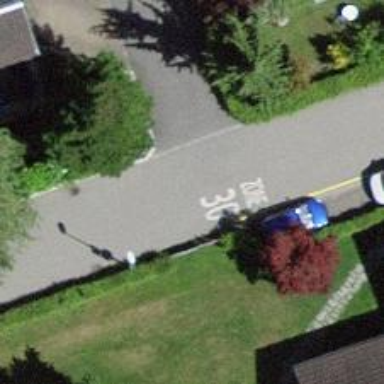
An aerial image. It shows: Residential road.